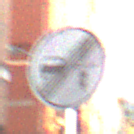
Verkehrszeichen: EndeVerbotUeberholenEinspurigeFahrzeuge
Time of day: Midday
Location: Outdoor (Urban)
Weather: Clear
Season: NotSpecified
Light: Natural